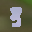
Label: 3